Question: I am working on an asp.net application using for my UI and Ajax calls (DirectMethods). I am trying to download a zip file on the server using DotNetZip. There are two parts to the download process:
- Part 1: First invoke method to export in-memory XMLs to physical XML files on the server in a folder.- Part 2: On success of ExportXML method invoke . This method uses DotNetZip to zip these XML files and call Save method on the ZipFile object to invoke download on the browser.
'''
Ext.net.DirectMethods.ExportXML(ids, {
success: function (zipID) {
Ext.net.DirectMethods.DownloadZipFile(zipID);
},
eventMask: {
showMask: true,
msg: "Creating XML files... This may take some time..."
}
});
'''
'''
[DirectMethod]
public void DownloadZipFile(string randomFolderName)
{
var zippedXMLFiles = new ZipFile();
var filePath = System.IO.Path.Combine(m_baseExportFolder, randomFolderName);
Response.AddHeader("Content-Disposition", "attachment; filename=massExportXML.zip");
Response.ContentType = "application/zip";
var xmlDir = new DirectoryInfo(filePath);
foreach (var fileInfo in xmlDir.GetFiles())
{
zippedXMLFiles.AddFile(fileInfo.FullName, string.Empty);
}
zippedXMLFiles.Save(Response.OutputStream);
}
[DirectMethod]
public string ExportXML(string[] kCodes)
{
var folderID = System.IO.Path.GetRandomFileName();
var folderPath = System.IO.Path.Combine(m_baseExportFolder, folderID);
System.IO.Directory.CreateDirectory(folderPath);
foreach (var kCode in kCodes)
{
GenerateXML(Convert.ToInt32(kCode), folderPath);
}
return folderID;
}
'''
My code runs successfully to create the zip file and add the zip files, however, on the browser I see

and HTTP Response Code as 200 (this means no problems with the request). I am so confused why this does not work.
Please help!
Thanks,
Vaibinewbee
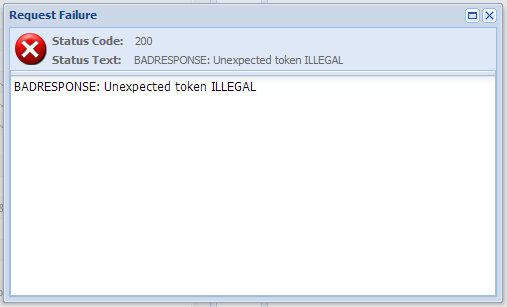
Answer: The browser is probably expecting either a JSON or an XML response, but is instead getting a blob of binary data. You cannot, to my knowledge, download a file with an AJAX request, instead you need to cause the browser to navigate to a URL that will download a file.
This can be accomplished with something like a generic handler (If in asp.net webforms), or an action method that returns a file (if MVC). You can navigate from Javascript with 'window.location', or create a '<a>' tag with the 'href' set to wherever downloads the file, pass whatever parameters you need as a query string, and then the browser will work as expected.